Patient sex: M
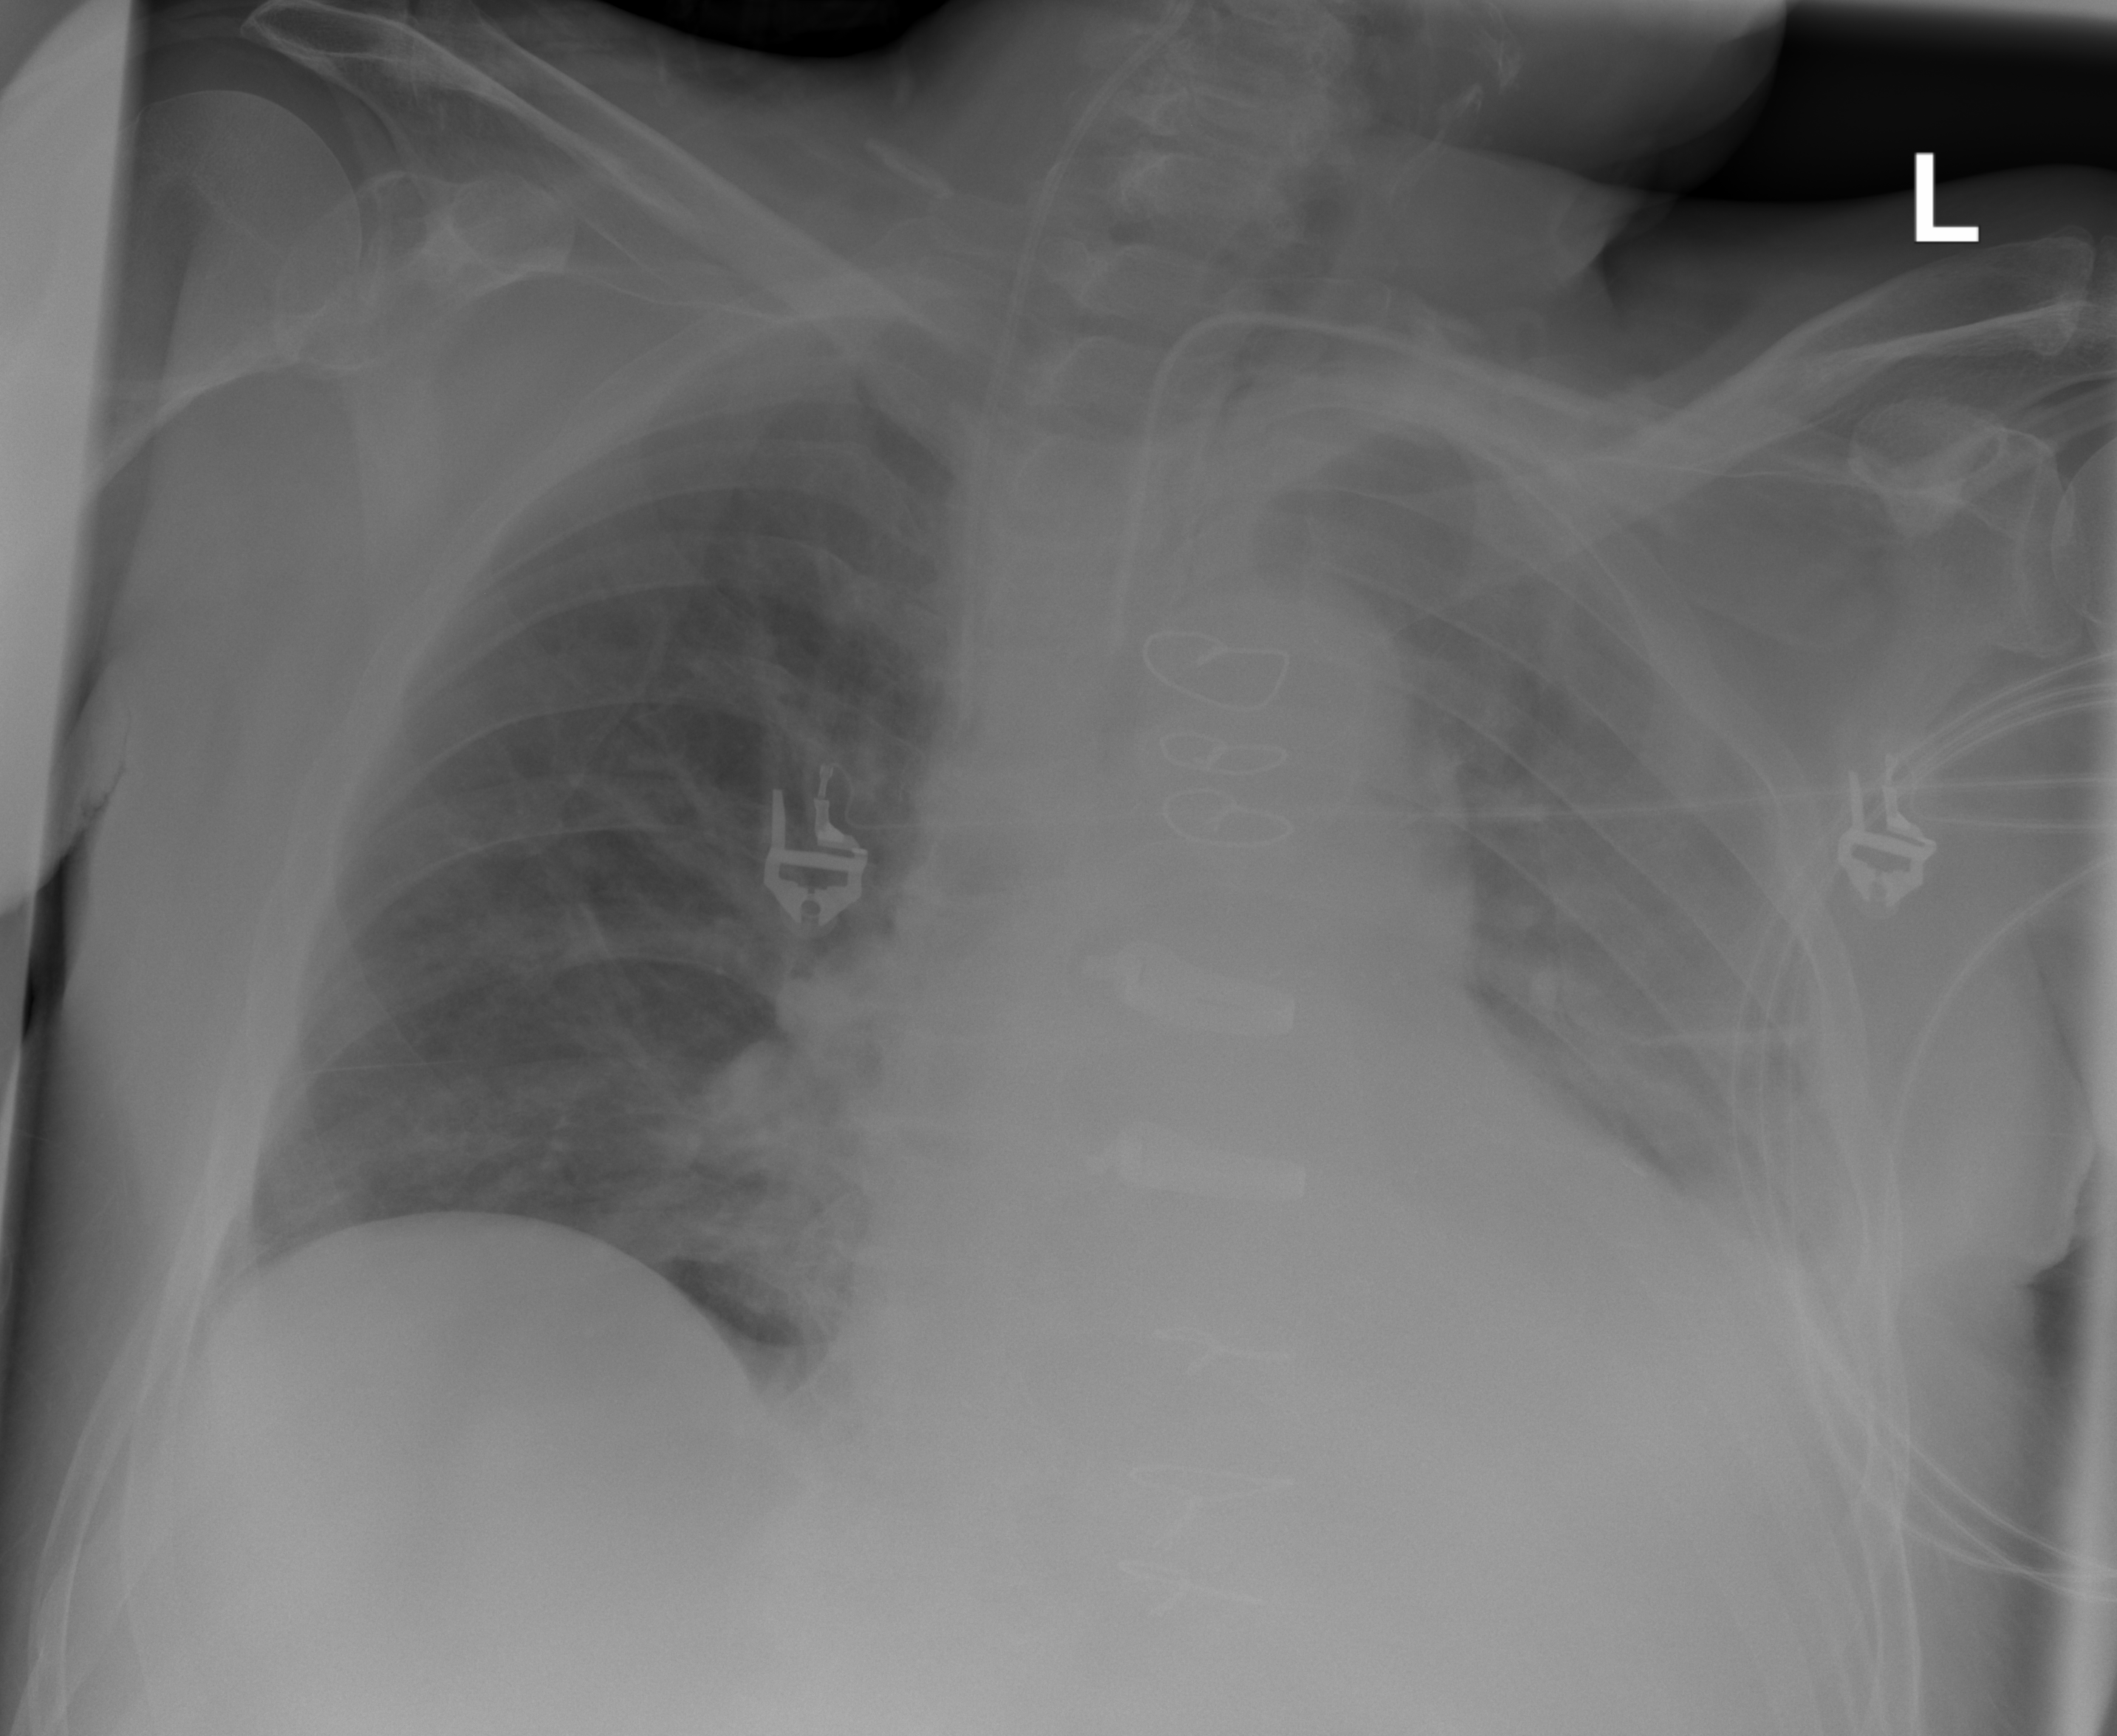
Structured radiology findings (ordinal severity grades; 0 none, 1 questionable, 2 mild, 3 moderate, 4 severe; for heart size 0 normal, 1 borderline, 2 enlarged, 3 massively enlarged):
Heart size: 2
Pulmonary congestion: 2
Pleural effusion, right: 0
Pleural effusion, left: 2
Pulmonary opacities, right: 0
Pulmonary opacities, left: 0
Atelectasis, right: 0
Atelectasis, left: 2